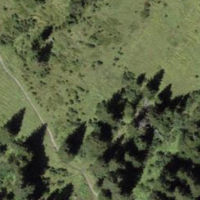
EUNIS habitat code: 32
Species observed at this site:
Dactylorhiza majalis